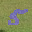
Label: 5